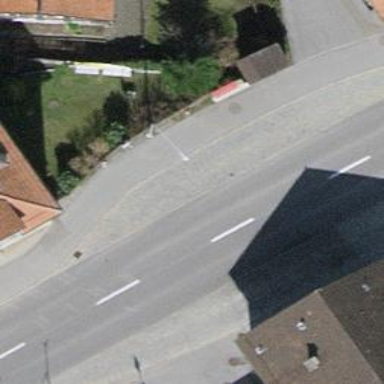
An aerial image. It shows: Bus stop with platform for public transport.